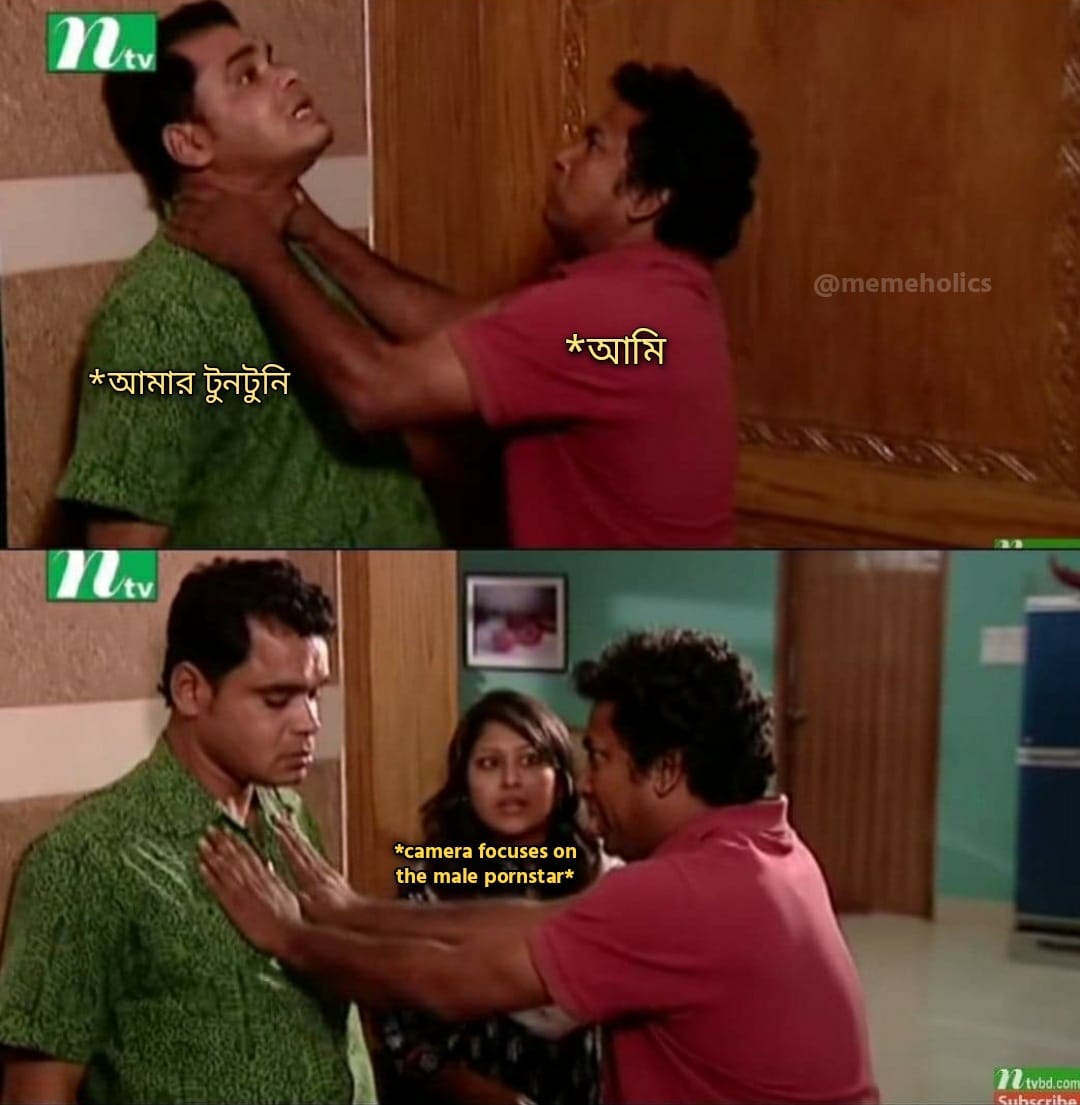
Caption: *আমার টুনটুনি     *আমি       *camera focuses on the male pornstar*
Label: non-hate